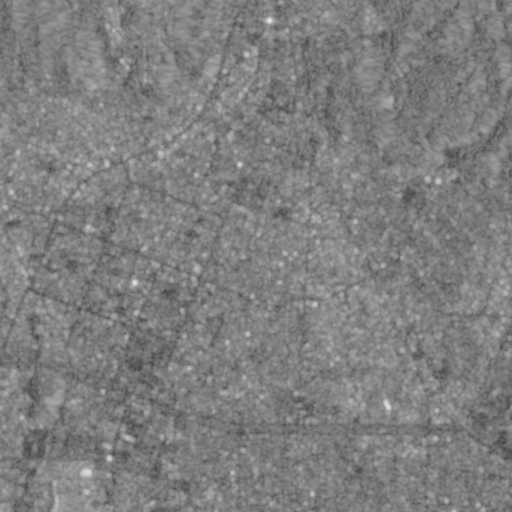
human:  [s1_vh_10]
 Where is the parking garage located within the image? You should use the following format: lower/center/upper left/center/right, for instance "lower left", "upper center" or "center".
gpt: The parking garage is located in the lower left of the image.
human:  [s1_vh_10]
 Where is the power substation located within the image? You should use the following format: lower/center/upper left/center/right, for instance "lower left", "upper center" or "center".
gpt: The power substation is located in the lower left of the image.
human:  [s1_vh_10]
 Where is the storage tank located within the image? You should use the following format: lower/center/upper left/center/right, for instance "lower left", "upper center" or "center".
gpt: The storage tank is located in the lower center of the image.
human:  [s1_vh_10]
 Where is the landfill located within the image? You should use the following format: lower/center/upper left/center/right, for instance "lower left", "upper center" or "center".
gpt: There is no landfill in the image.

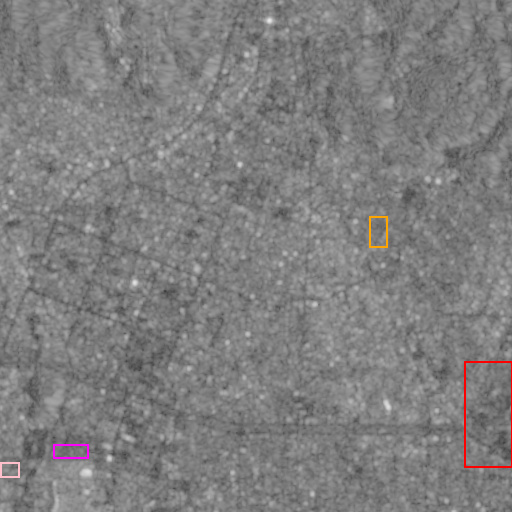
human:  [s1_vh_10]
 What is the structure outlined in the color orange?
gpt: The structure outlined in orange is a crop field.
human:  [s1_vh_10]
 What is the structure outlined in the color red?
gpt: The structure outlined in red is a park.
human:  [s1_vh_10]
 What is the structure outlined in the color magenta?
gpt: The structure outlined in magenta is a parking lot.
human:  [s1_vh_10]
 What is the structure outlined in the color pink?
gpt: The structure outlined in pink is a power substation.
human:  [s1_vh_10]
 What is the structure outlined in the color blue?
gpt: There is no blue outline.